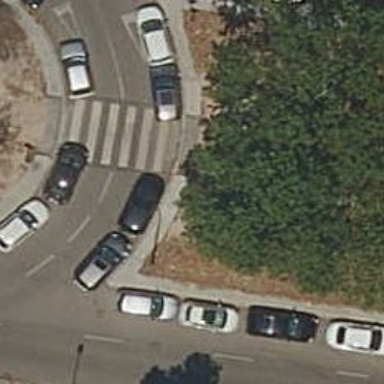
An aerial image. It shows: Uncontrolled zebra crossing on the road.